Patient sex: F
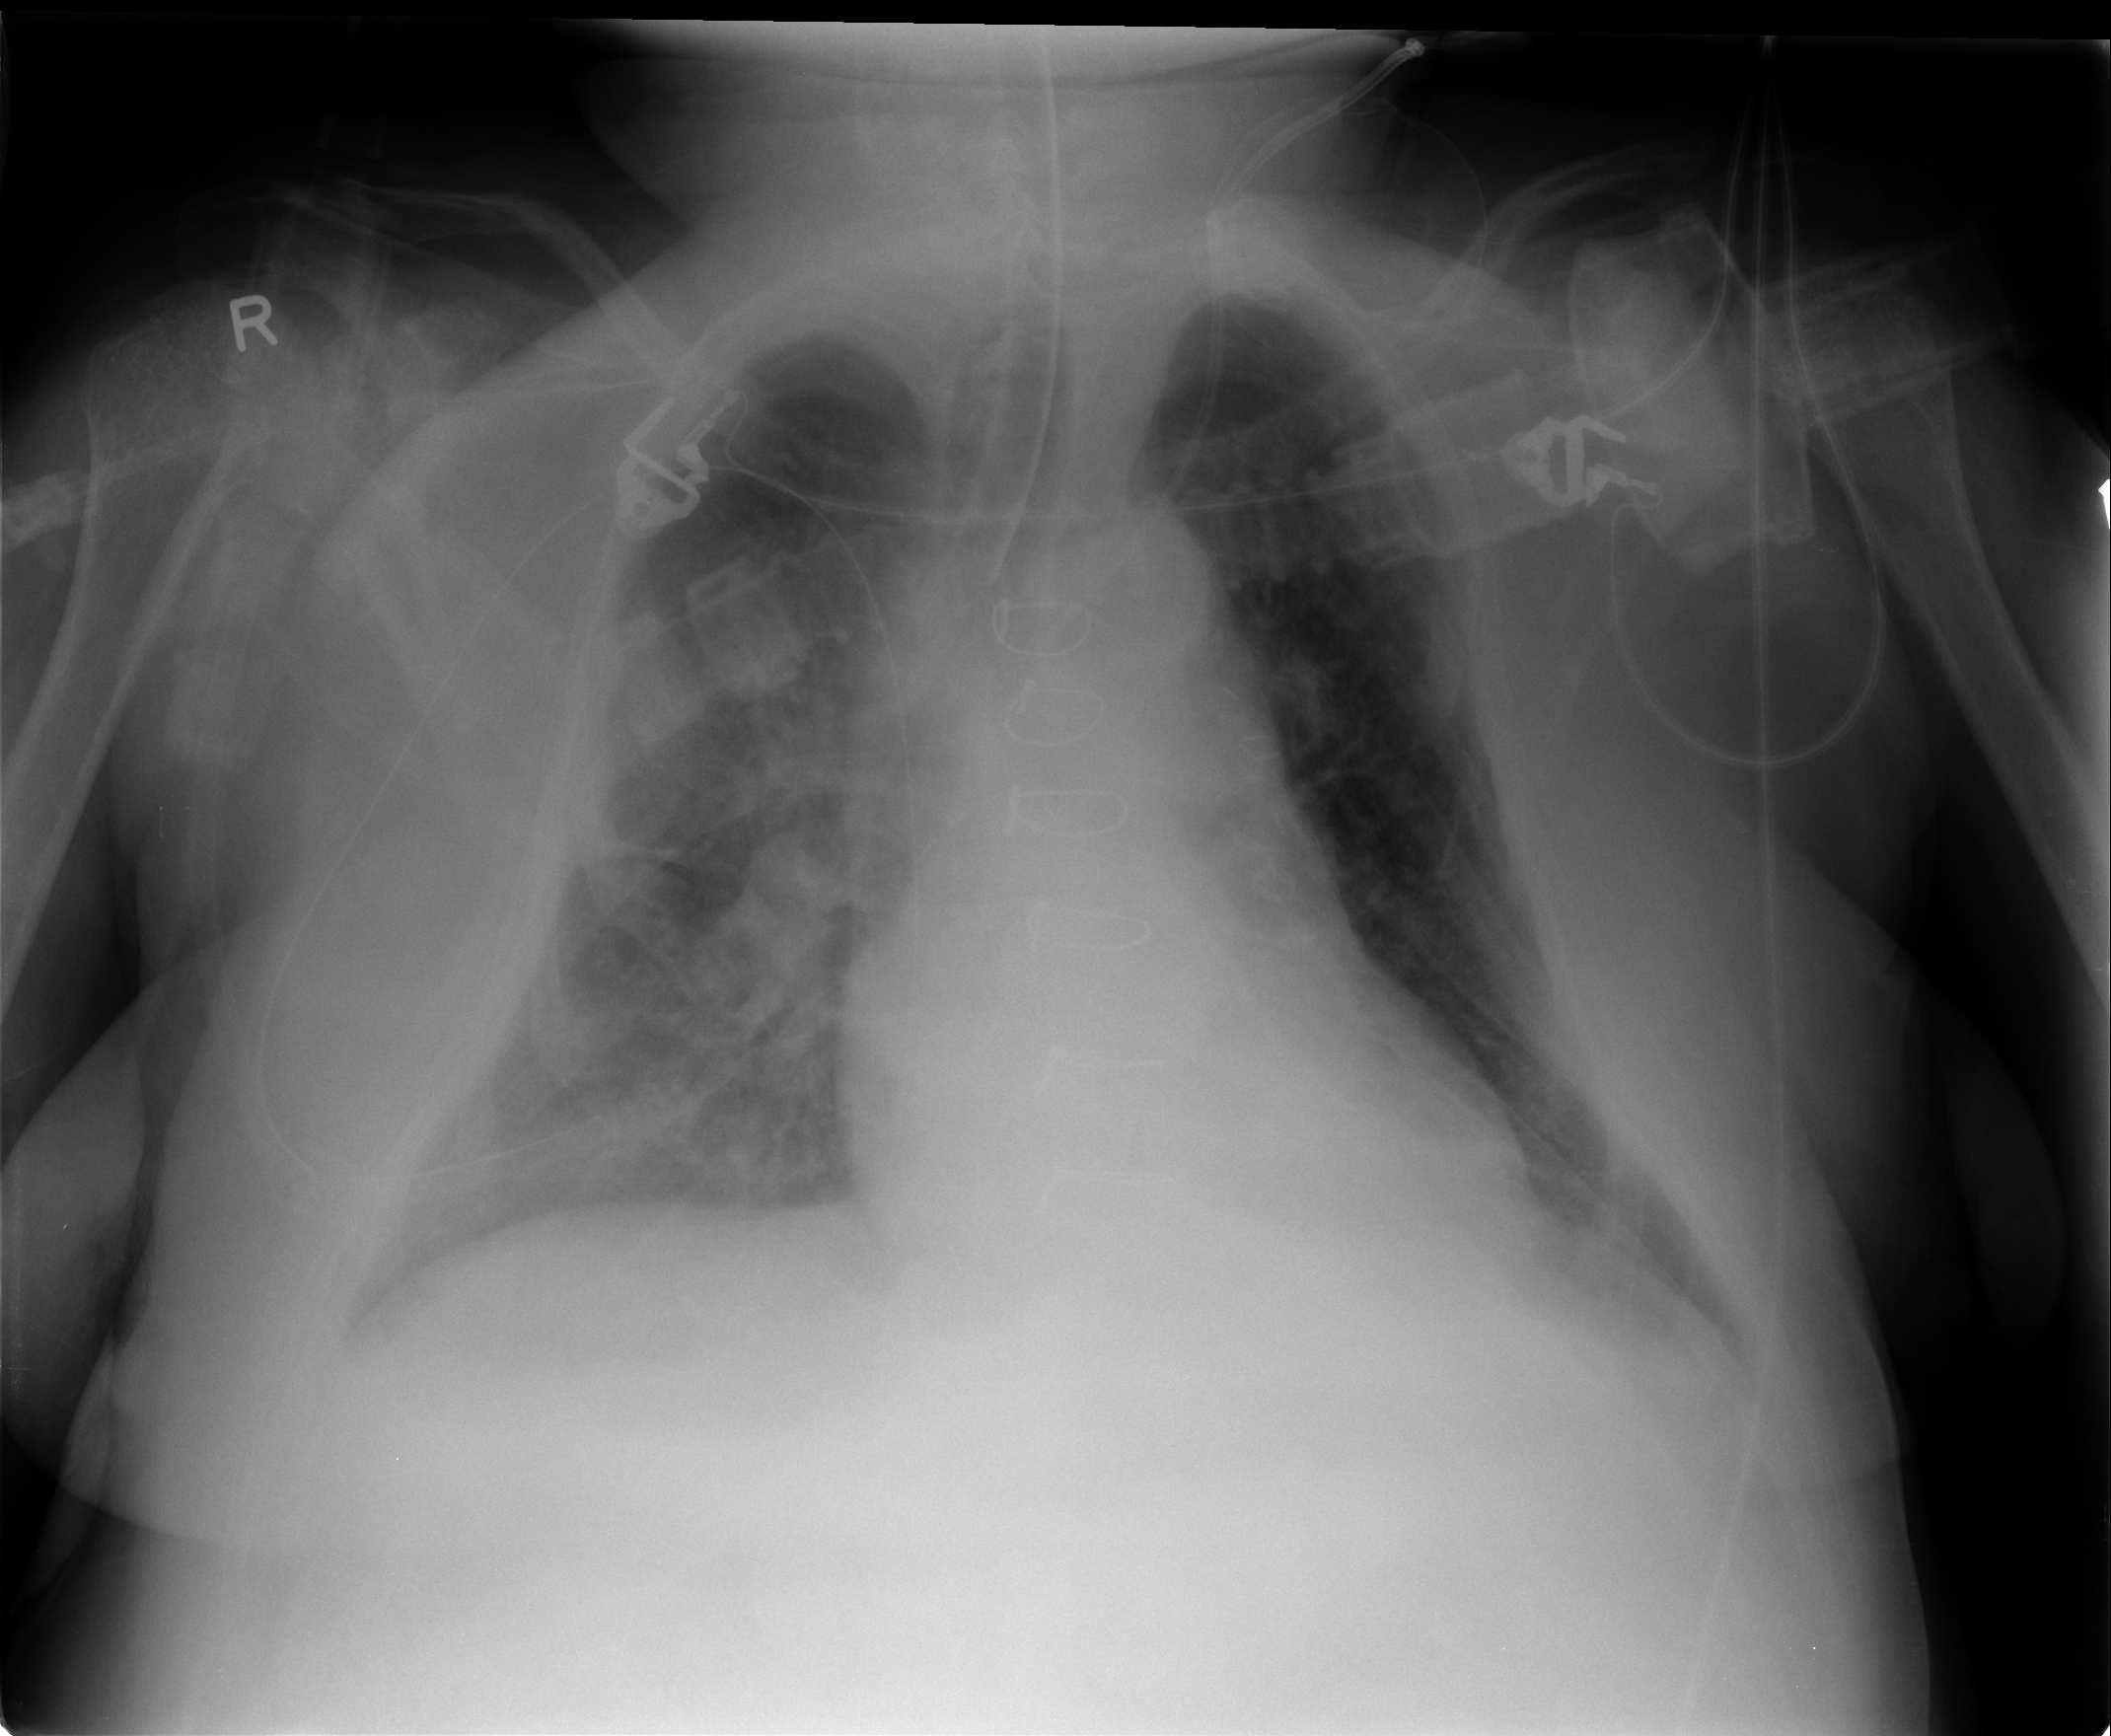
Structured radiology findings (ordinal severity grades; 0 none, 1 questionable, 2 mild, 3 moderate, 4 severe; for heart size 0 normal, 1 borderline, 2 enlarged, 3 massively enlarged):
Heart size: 1
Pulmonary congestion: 1
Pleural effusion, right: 1
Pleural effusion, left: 0
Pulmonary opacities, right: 2
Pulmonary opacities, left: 0
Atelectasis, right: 2
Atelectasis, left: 1